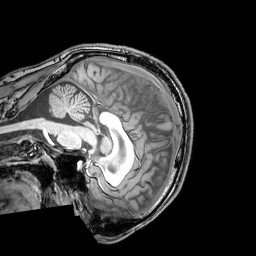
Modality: T1w
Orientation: sagittal
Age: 22
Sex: male
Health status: healthy
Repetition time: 0.081 s
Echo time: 0.037 s